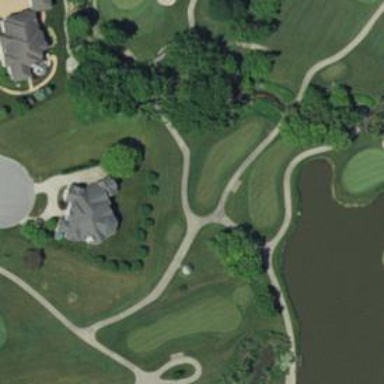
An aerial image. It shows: Grassy area designated as golf tee.